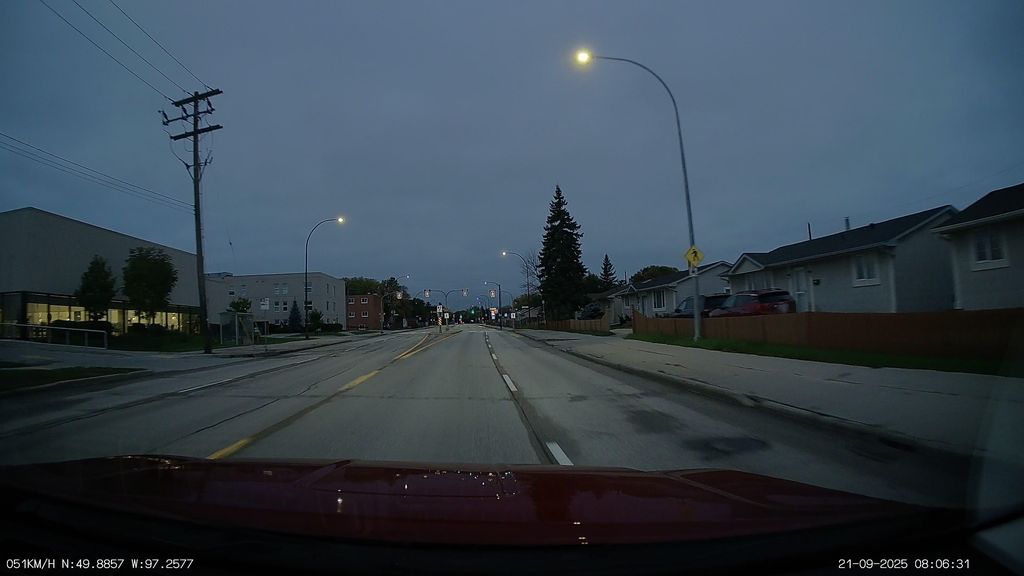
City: winnipeg